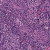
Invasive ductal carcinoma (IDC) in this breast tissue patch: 1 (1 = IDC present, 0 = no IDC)